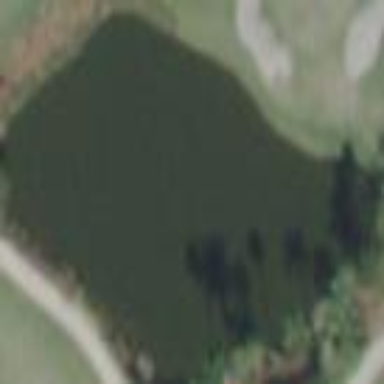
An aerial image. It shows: Water hazard on golf course. The hazard is natural water feature.